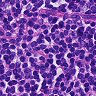
Metastatic tissue present: no